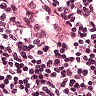
Metastatic tissue present: no